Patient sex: M
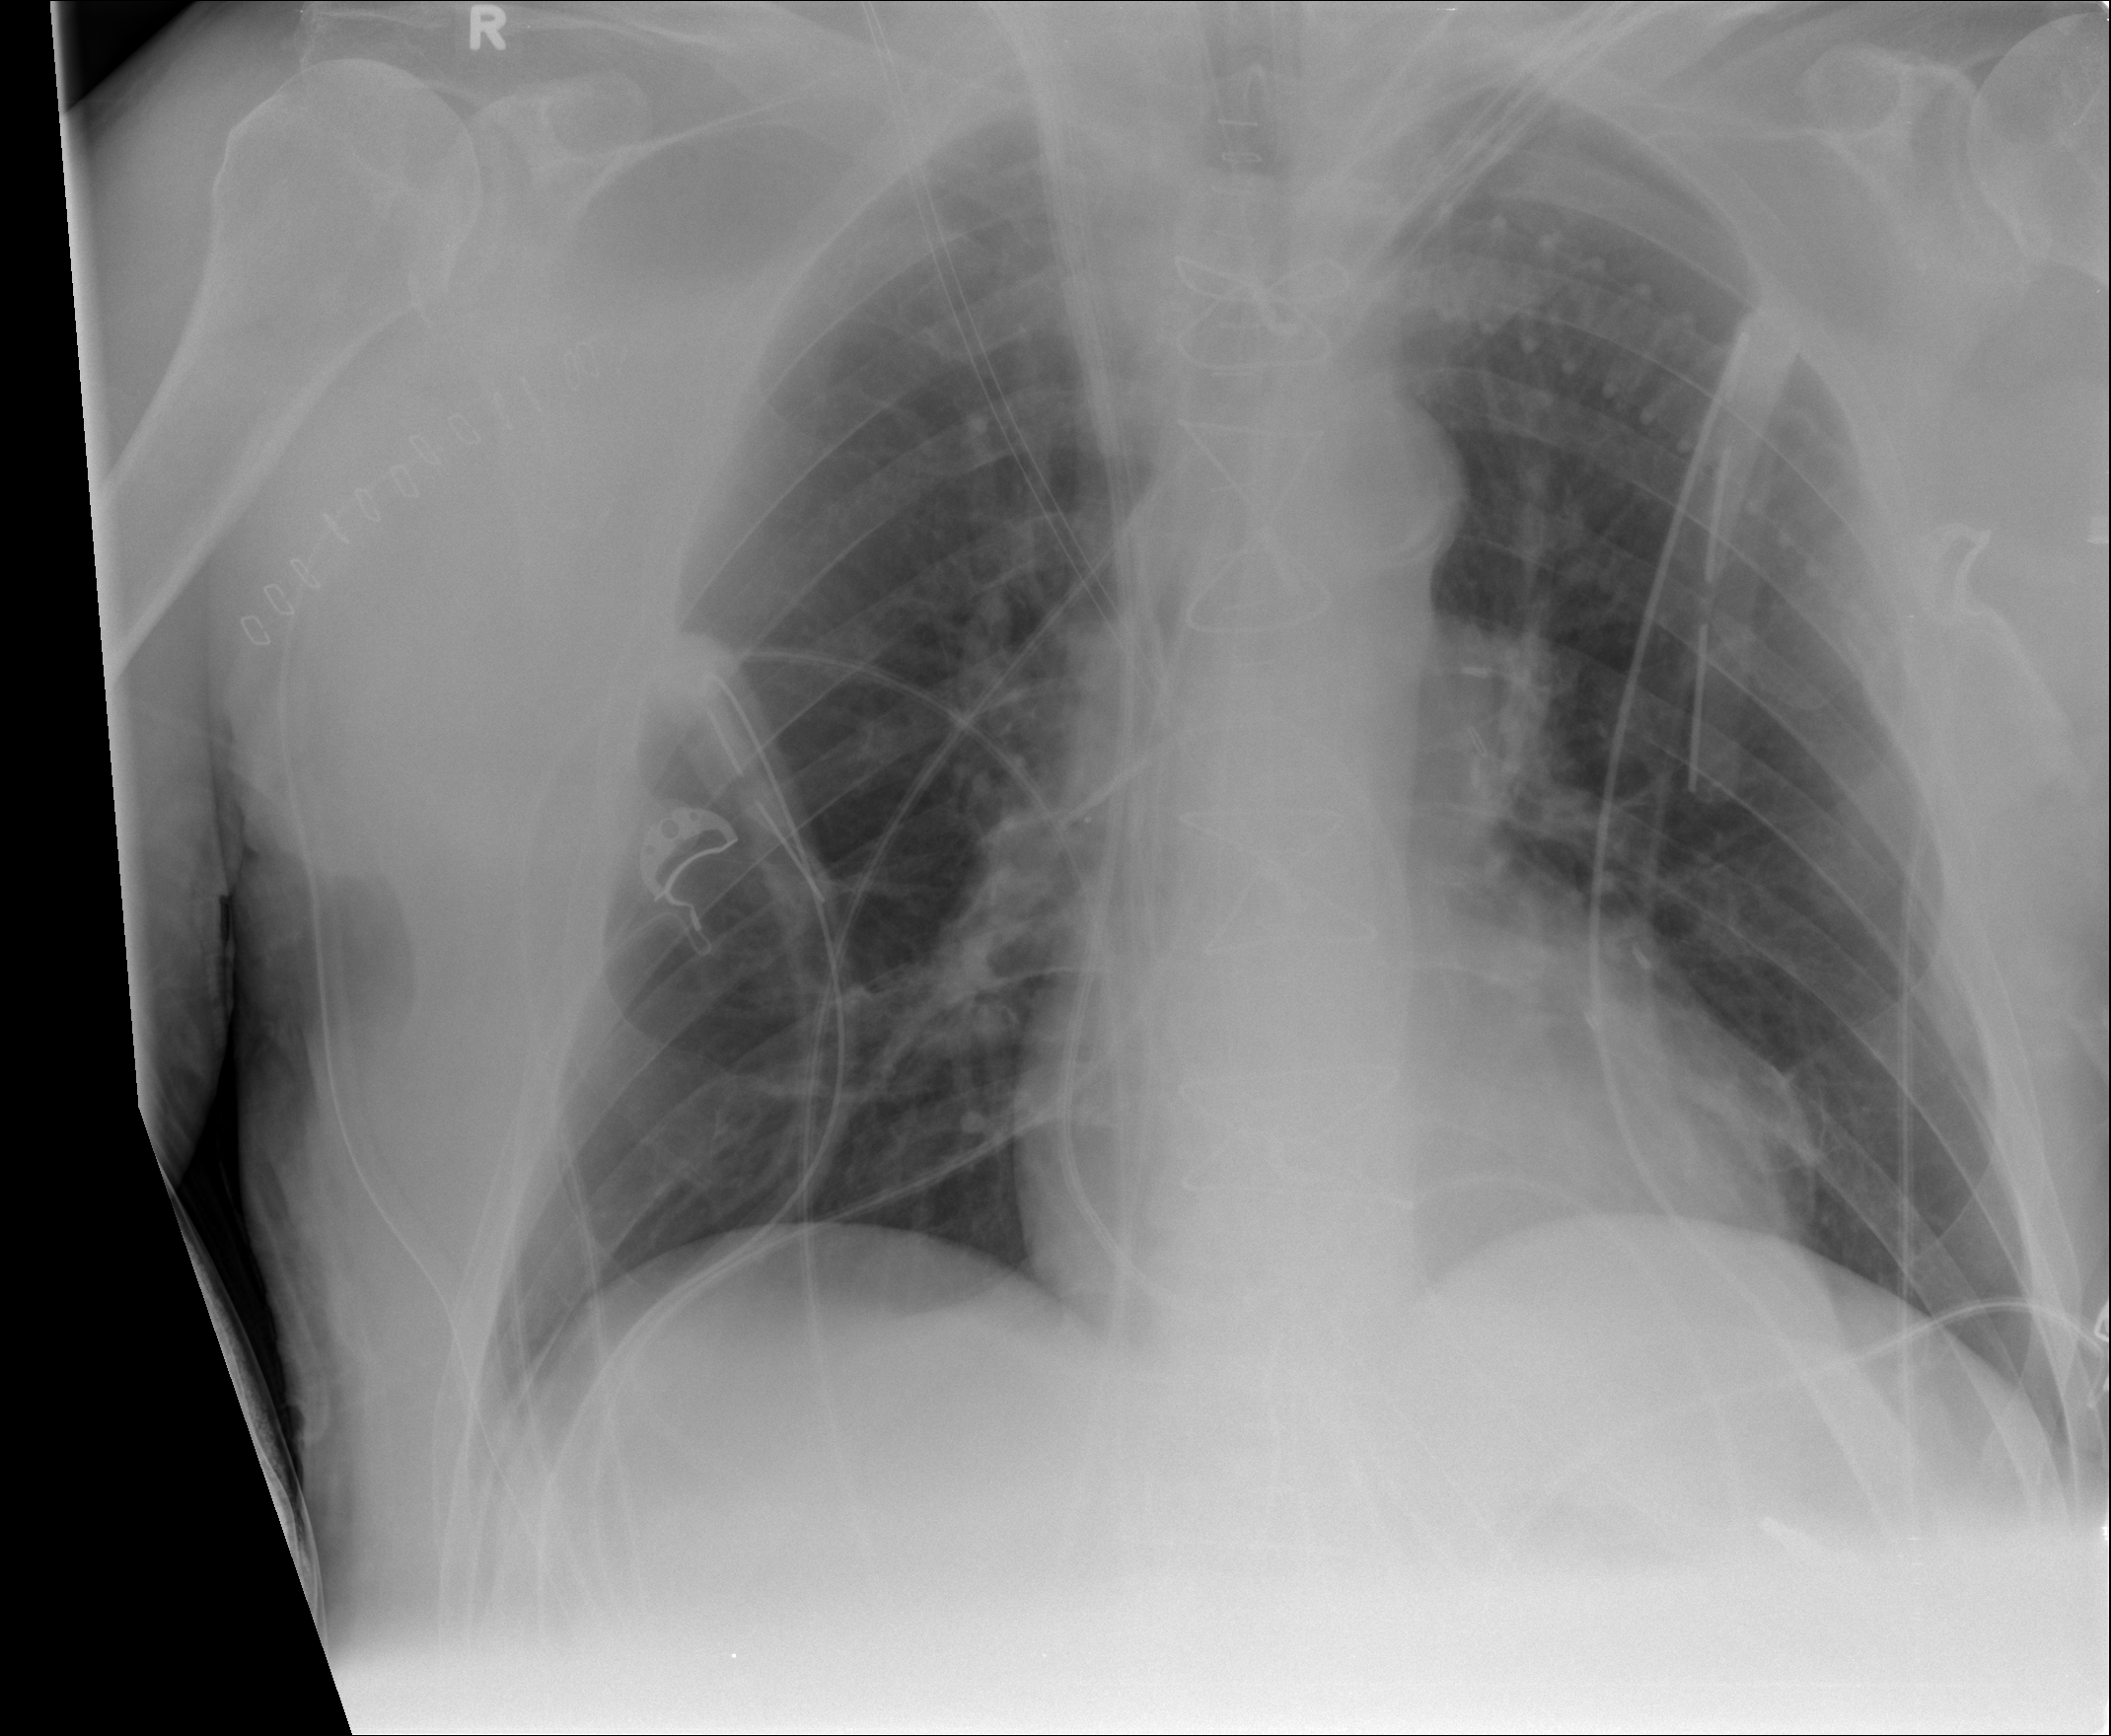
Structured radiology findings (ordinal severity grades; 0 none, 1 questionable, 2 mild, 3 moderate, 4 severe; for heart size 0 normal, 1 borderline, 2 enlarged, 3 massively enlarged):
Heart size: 0
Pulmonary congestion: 0
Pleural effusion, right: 0
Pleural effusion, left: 0
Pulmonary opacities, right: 0
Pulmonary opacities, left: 0
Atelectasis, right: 0
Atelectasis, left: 2